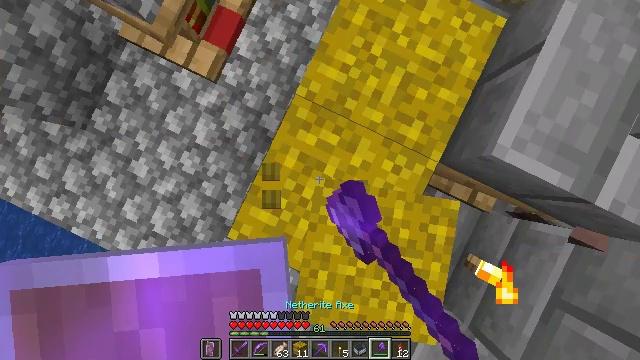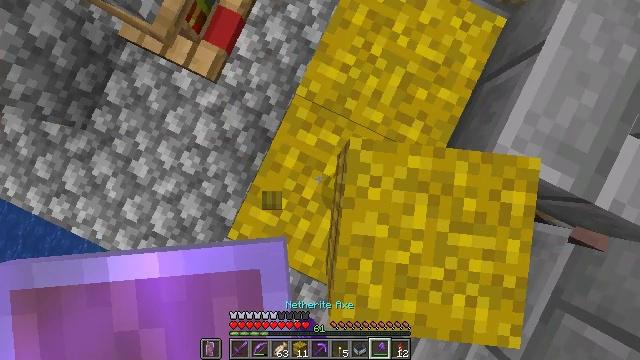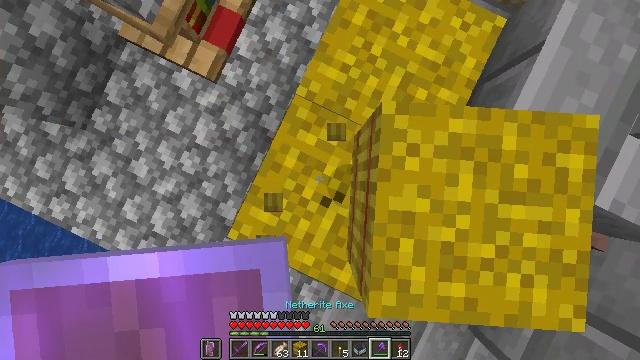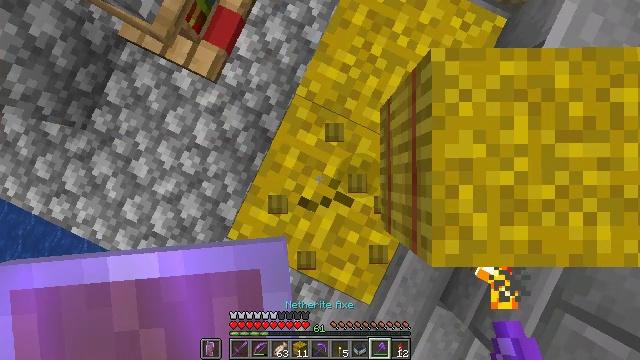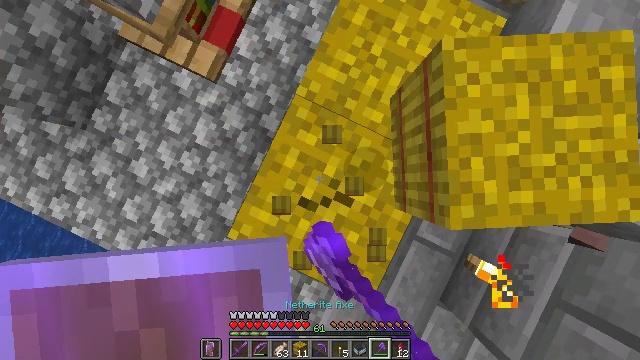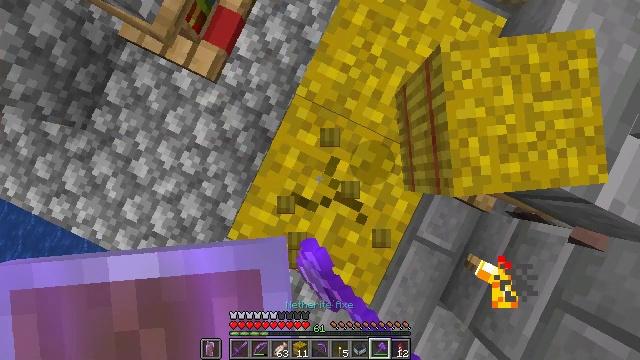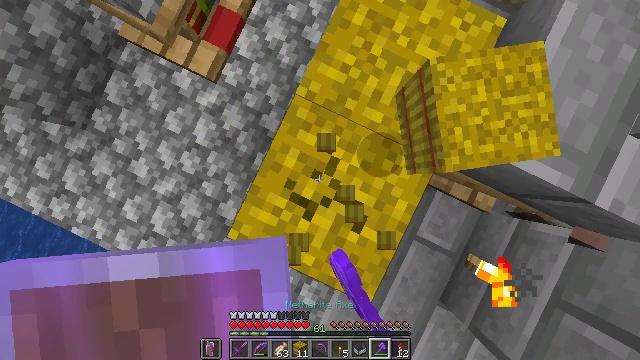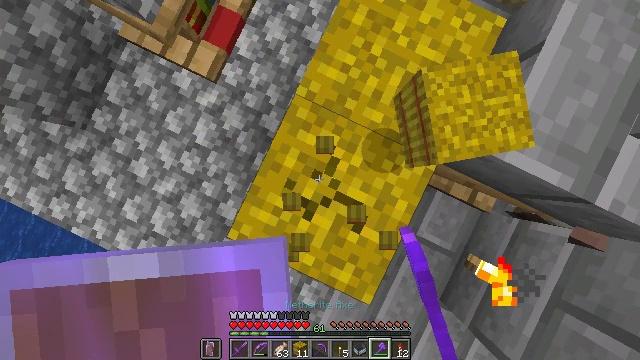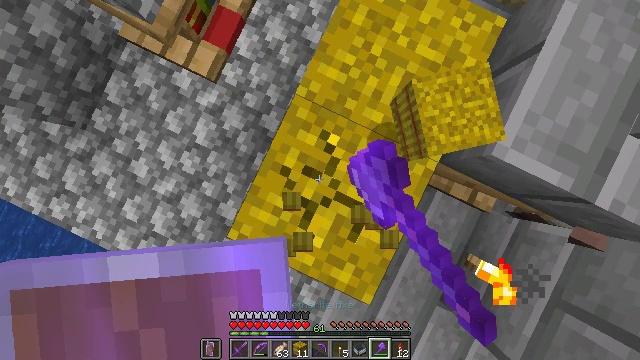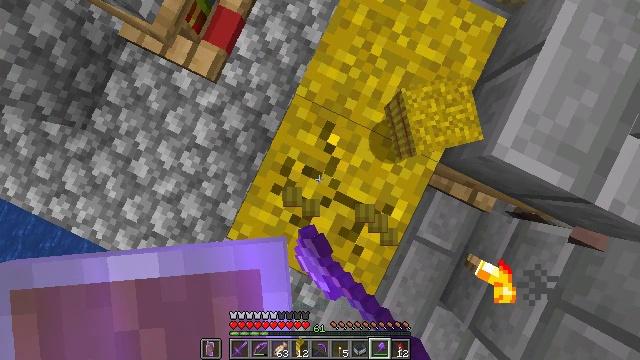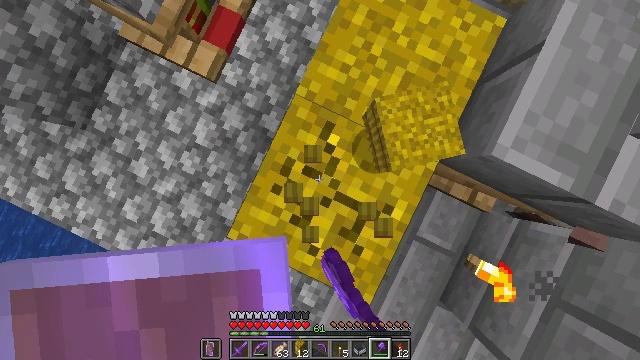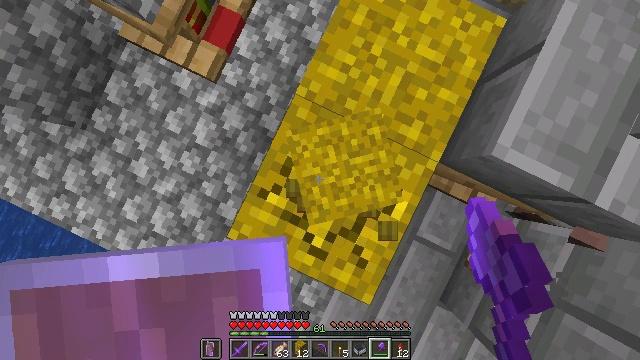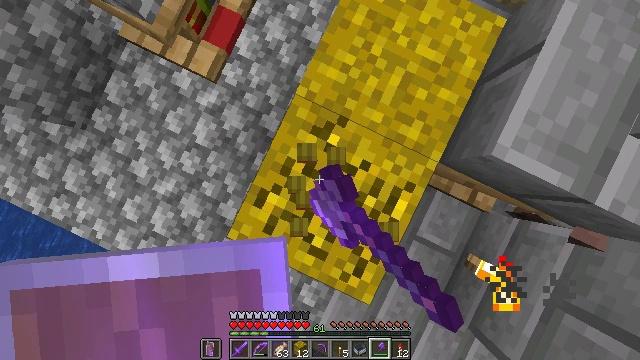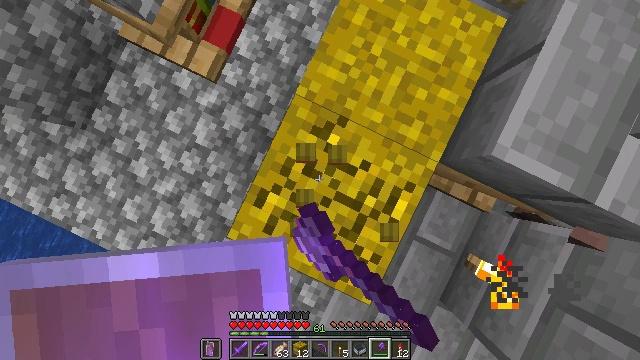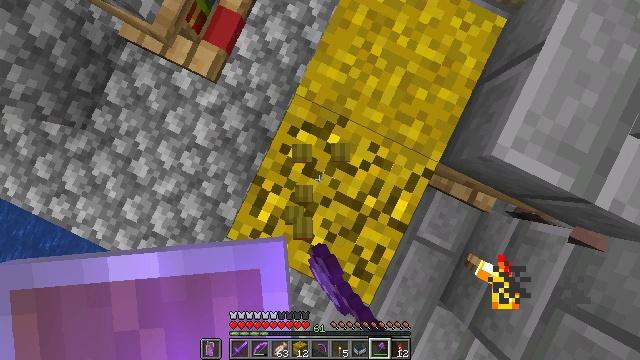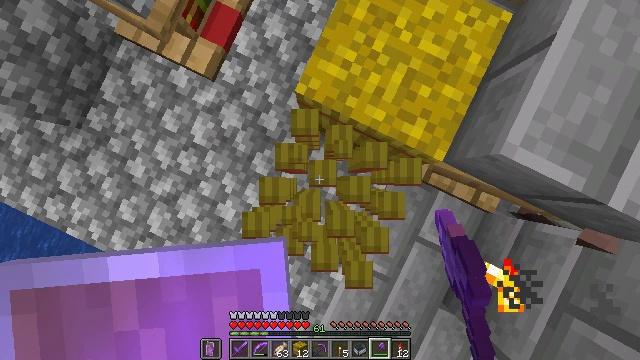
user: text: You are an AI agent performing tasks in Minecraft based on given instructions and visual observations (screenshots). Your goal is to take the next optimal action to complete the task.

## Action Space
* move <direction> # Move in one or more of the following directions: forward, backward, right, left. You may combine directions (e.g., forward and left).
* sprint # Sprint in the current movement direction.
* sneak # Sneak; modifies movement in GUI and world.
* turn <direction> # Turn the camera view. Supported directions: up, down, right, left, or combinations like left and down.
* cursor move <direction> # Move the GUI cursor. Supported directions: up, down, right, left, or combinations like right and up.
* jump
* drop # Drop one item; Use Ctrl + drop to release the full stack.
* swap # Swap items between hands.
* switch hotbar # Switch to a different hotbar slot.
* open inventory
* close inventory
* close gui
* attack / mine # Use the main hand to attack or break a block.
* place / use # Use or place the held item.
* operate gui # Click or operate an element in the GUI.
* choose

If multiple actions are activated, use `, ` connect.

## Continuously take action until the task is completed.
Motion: motion action
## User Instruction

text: Break the hay block to collect it.
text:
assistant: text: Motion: attack / mine
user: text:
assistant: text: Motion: attack / mine
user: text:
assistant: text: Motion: attack / mine
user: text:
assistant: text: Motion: attack / mine
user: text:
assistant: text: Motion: attack / mine
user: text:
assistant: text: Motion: attack / mine
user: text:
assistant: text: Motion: attack / mine
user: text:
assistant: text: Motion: attack / mine
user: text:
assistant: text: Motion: attack / mine
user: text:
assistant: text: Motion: attack / mine
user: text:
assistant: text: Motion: attack / mine
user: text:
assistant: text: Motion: attack / mine
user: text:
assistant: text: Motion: attack / mine
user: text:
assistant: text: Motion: attack / mine
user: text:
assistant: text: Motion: attack / mine
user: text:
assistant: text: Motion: attack / mine
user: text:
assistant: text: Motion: attack / mine
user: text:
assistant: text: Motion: attack / mine
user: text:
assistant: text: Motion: attack / mine
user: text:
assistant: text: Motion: attack / mine
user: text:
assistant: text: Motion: turn right and up, attack / mine
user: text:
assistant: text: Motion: turn right and up, attack / mine
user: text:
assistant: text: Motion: turn right and up, attack / mine
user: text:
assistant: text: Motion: turn up, attack / mine
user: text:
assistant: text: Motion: turn up, attack / mine
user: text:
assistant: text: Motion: attack / mine
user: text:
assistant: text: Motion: attack / mine
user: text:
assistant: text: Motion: attack / mine
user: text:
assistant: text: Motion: attack / mine
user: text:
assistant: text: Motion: attack / mine